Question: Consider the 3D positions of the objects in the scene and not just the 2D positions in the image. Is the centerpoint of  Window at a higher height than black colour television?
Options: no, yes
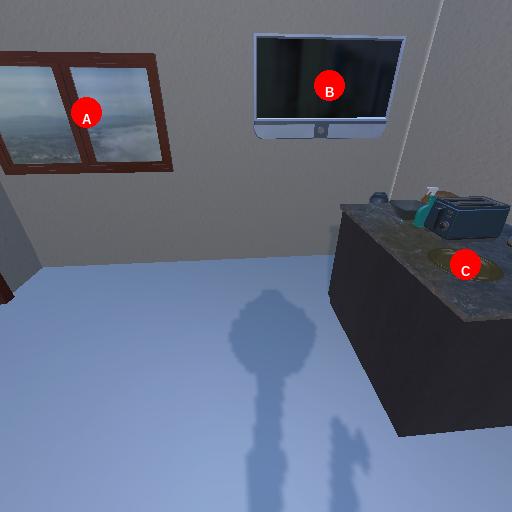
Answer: no